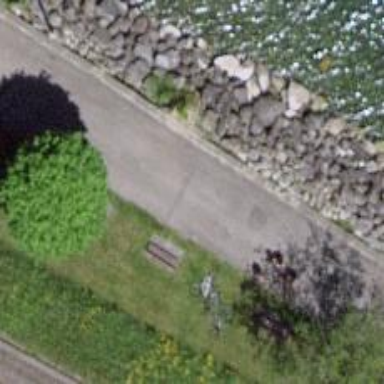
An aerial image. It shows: Brown bench in the vicinity.